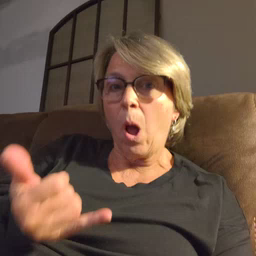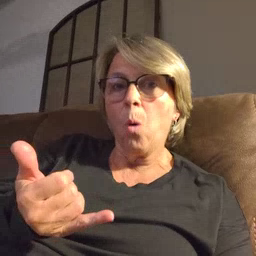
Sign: now